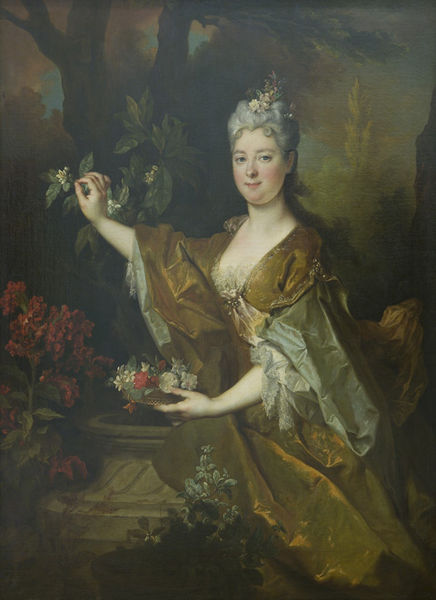
Titel: Bildnis einer Dame
Künstler: Nicolas de Largillierre
Standort: Karlsruhe
Institution: Staatliche Kunsthalle Karlsruhe
Schlagwörter: baum, blau, blätter, dunkel, felsen, gemälde, hand, haut, himmel, schatten, weiß, wolken, bäume, gelb, grün, landschaft, ausschnitt, blume, blumen, braun, finger, frankreich, frau, frisur, grau, hintergrund, kleid, licht, schmuck, säule, blüte, blüten, dame, rose, rosen, rot, wolke, hochformat, alt, arme, augen, barock, blass, falten, gesicht, halten, samt, schale, schüssel, silber, sockel, spitze, ärmel, bildnis, hals, portrait, porträt, ast, baumstamm, natur, strauch, zweige, busch, büsche, auge, gewand, gold, haare, stoff, adel, pflanze, pflanzen, dekollete, dekolletee, england, rokoko, rouge, seide, wald, brunnen, rund, amphore, garten, vase, perücke, blumenkübel, blumentopf, kübel, lächeln, pflücken, wangen, backen, nebel, glanz, korb, faltenwurf, gesteck, satin, strauß, zweig, seite, stilisiert, kranz, flora, brokat, reichtum, dekolltee, blumenschmuck, stäucher, freundlich, golden, schae, ror, perrücke, brockat, spätbarock, luxus, pflanz, pompadour, schmücken, fragonard, blumne, gesucht, graues haar, geand, reynolds, himeml, aufwändig, landschaaft, wollen, nase mund, friesur, pfücken, jasmin, 1780, potrai, fdame, fflora, markgräfin, üppiges kleid